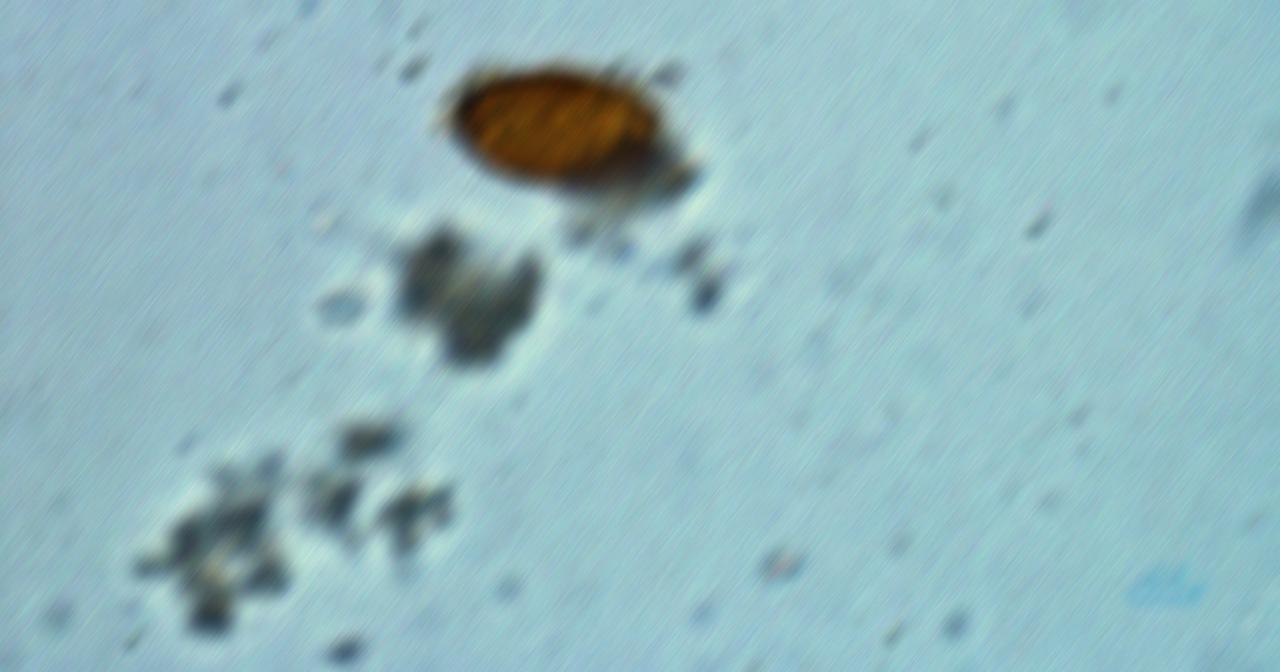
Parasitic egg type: Trichuris trichiura